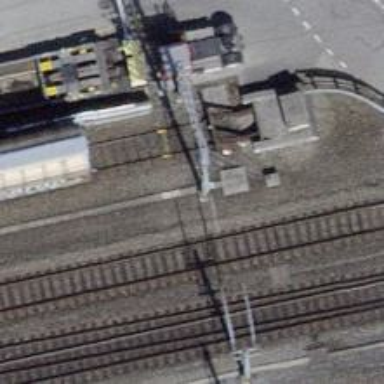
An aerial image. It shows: Railway buffer stop.